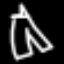
Label: pants